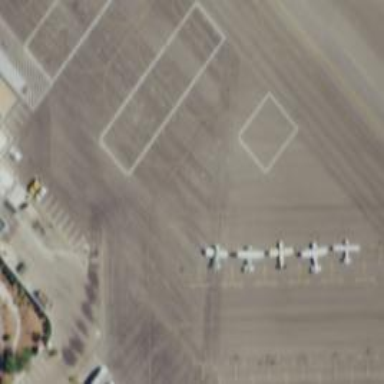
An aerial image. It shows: Image of taxiway at airport.